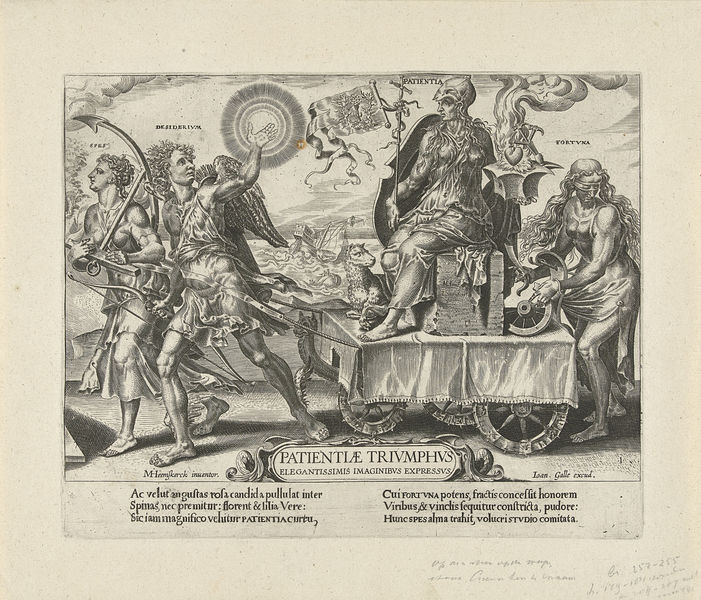
Titel: Triomf van de lijdzaamheid (Patientia)
Künstler: Dirck Volckertsz Coornhert
Standort: Amsterdam
Institution: Rijksmuseum
Schlagwörter: feuer, flügel, himmel, frauen, männer, sonne, haare, tugend, räder, schrift, flagge, ziehen, wagen, krieg, druck, radierung, triumph, latein, triumphwagen, tugenden, geduld, kriegdruck